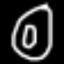
Label: donut